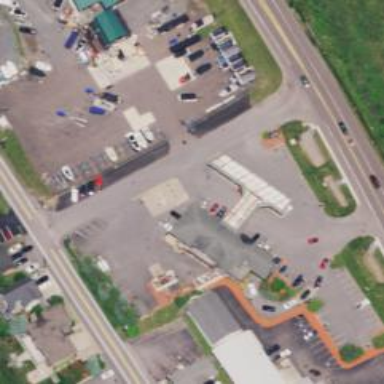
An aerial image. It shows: Convenience shop.